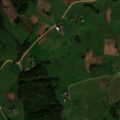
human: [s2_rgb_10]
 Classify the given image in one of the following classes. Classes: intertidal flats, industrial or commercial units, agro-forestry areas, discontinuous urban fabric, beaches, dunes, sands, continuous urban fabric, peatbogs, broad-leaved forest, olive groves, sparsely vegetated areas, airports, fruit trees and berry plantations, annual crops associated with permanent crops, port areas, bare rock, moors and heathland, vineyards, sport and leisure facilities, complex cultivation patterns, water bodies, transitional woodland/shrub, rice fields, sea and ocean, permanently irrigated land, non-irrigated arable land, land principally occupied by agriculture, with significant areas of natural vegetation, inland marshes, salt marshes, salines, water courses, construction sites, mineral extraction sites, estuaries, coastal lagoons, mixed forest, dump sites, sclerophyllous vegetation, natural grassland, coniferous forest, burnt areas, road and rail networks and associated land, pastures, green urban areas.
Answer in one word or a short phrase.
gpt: complex cultivation patterns, land principally occupied by agriculture, with significant areas of natural vegetation, broad-leaved forest